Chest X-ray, AP view. Patient: 29 years old, sex M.
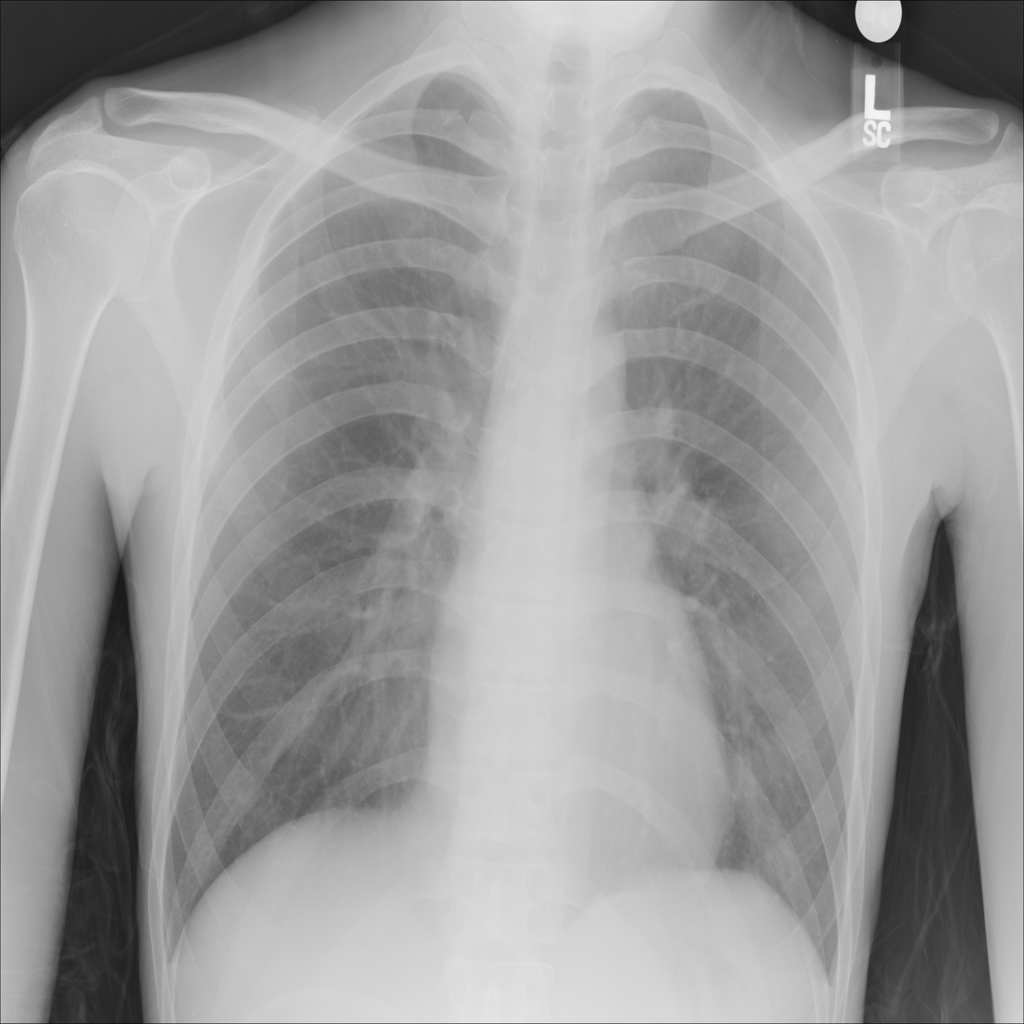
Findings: No Finding